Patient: sex M, age 31
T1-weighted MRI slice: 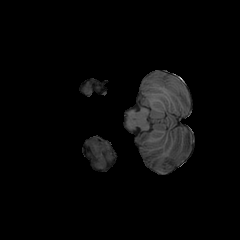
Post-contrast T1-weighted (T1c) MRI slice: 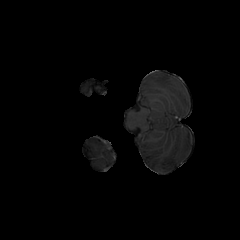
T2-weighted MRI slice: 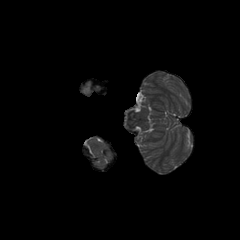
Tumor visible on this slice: no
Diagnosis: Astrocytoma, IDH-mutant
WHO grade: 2